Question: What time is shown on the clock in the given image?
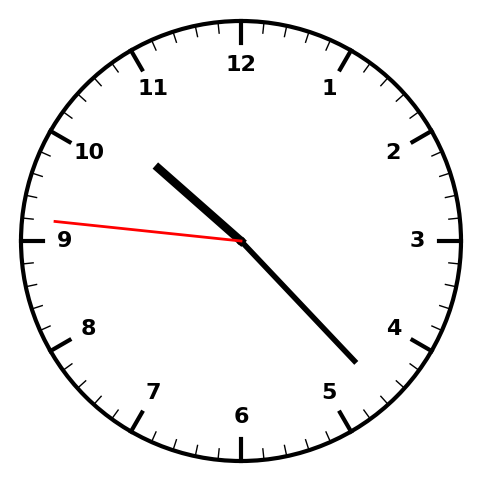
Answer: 10:22:46